Question: In Visual Studio Online, I don't have the Mapping On/Off option for mapping a feature to a product backlog item. MS says that you do it this way:
<URL>
relevant screenshot from instruction link below:

I do not have that Mapping On/Off option. Anyone know why?
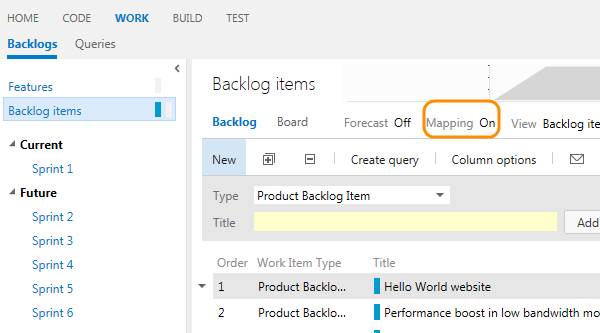
Answer: > : The <URL> and every account includes five
free basic licenses. This should now start showing up for everyone.
<URL>
- <URL>- - - -
- <URL>